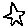
Label: star